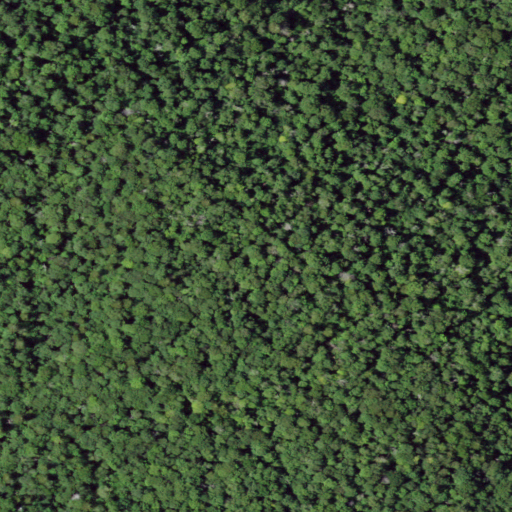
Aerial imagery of mountain in New York named Windfall Mountain containing deciduous forest and mixed forest